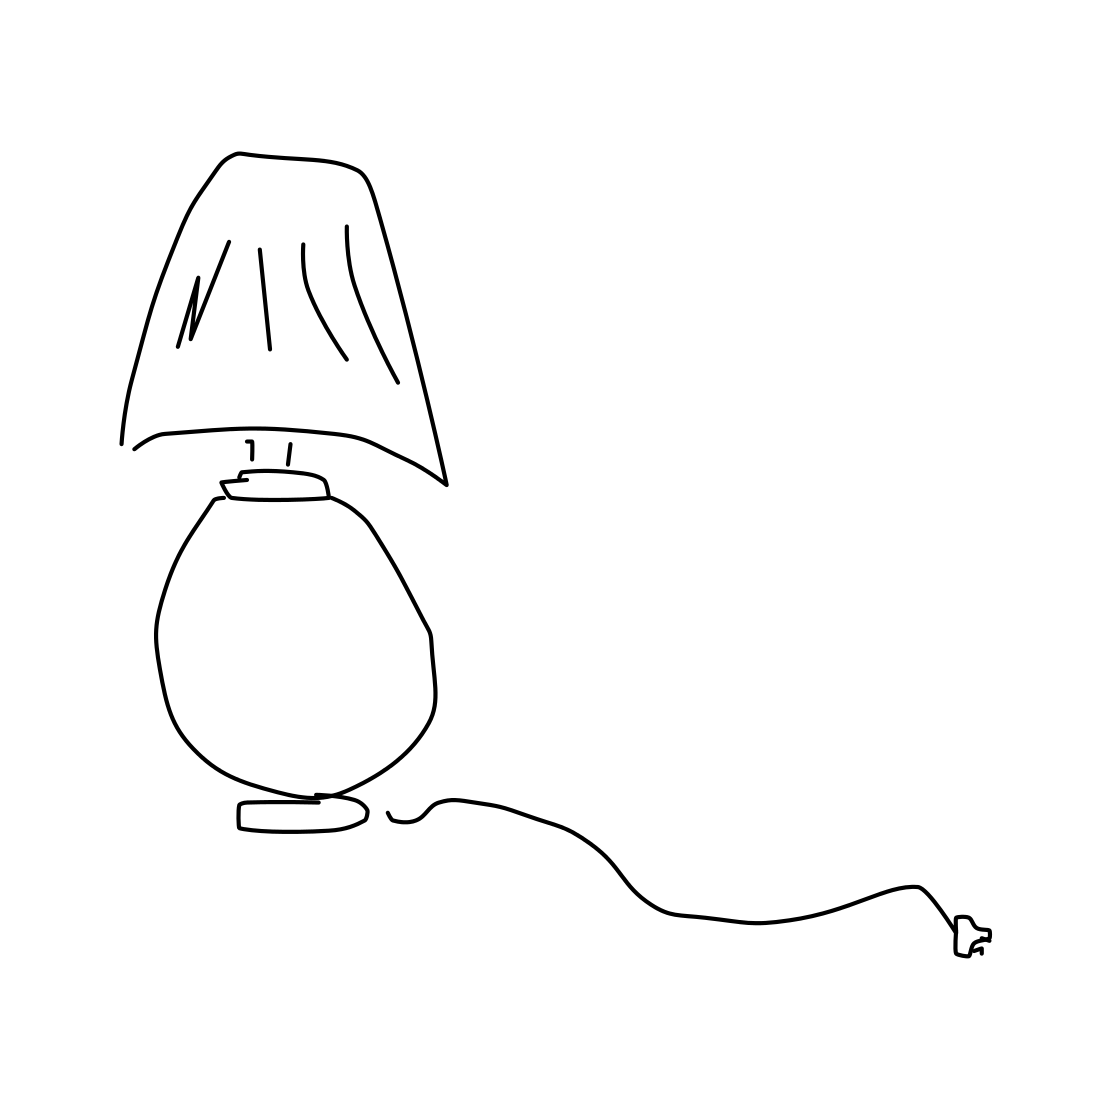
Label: tablelamp